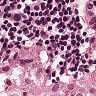
Metastatic tissue present: yes